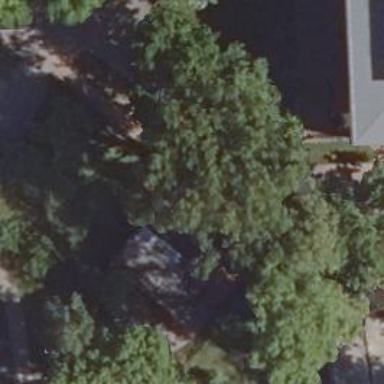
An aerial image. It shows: Detached building with gabled roof.